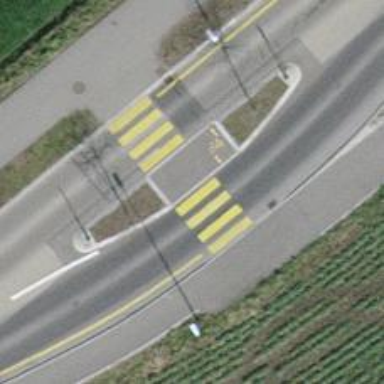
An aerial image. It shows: Kerb serving as barrier.